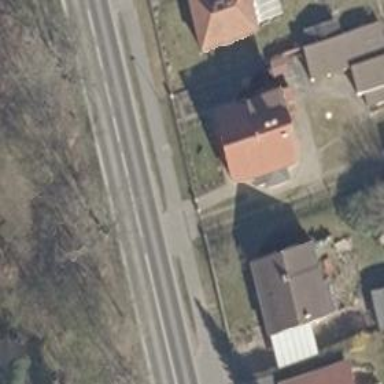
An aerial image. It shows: Footway along the road.